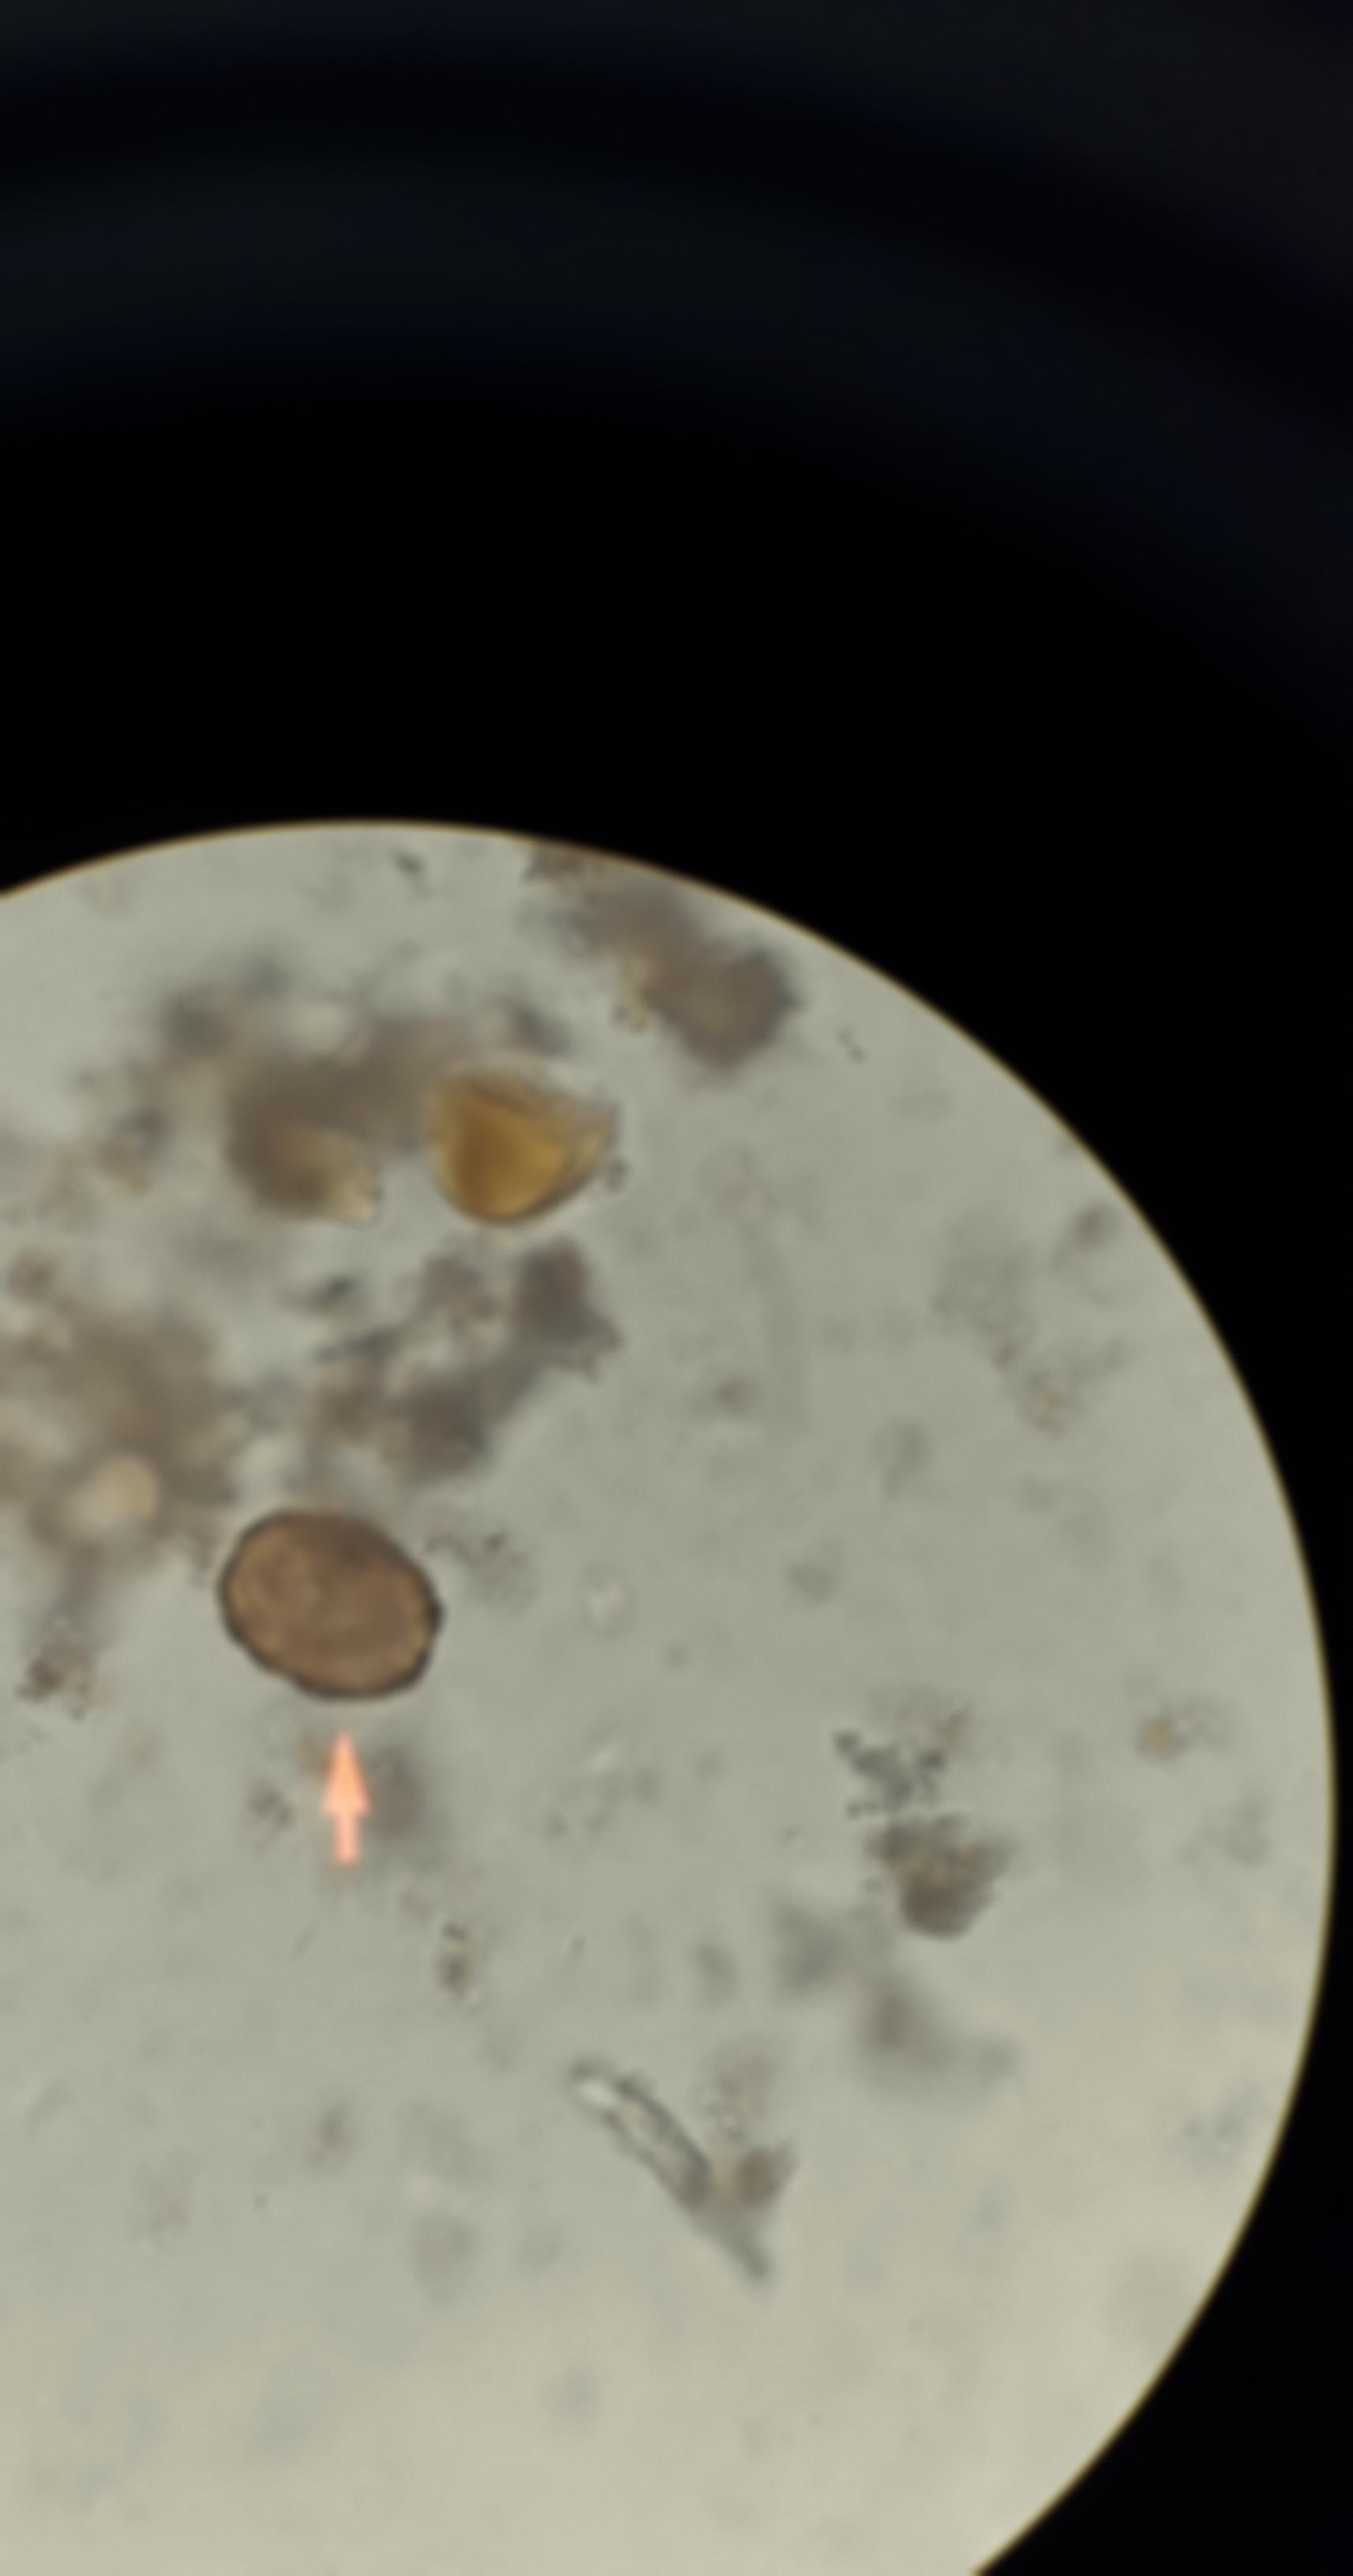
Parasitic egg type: Ascaris lumbricoides